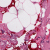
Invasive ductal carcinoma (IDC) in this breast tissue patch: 0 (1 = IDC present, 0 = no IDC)